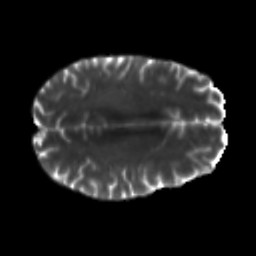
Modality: T2w
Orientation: axial
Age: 46
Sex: male
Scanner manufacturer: siemens
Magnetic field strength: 3 T
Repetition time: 5.5 s
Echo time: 0.101 s